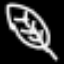
Label: leaf